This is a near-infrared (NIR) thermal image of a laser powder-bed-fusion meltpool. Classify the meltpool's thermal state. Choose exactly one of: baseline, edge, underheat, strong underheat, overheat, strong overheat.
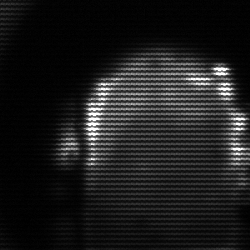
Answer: baseline